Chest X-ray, PA view. Patient: 23 years old, sex F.
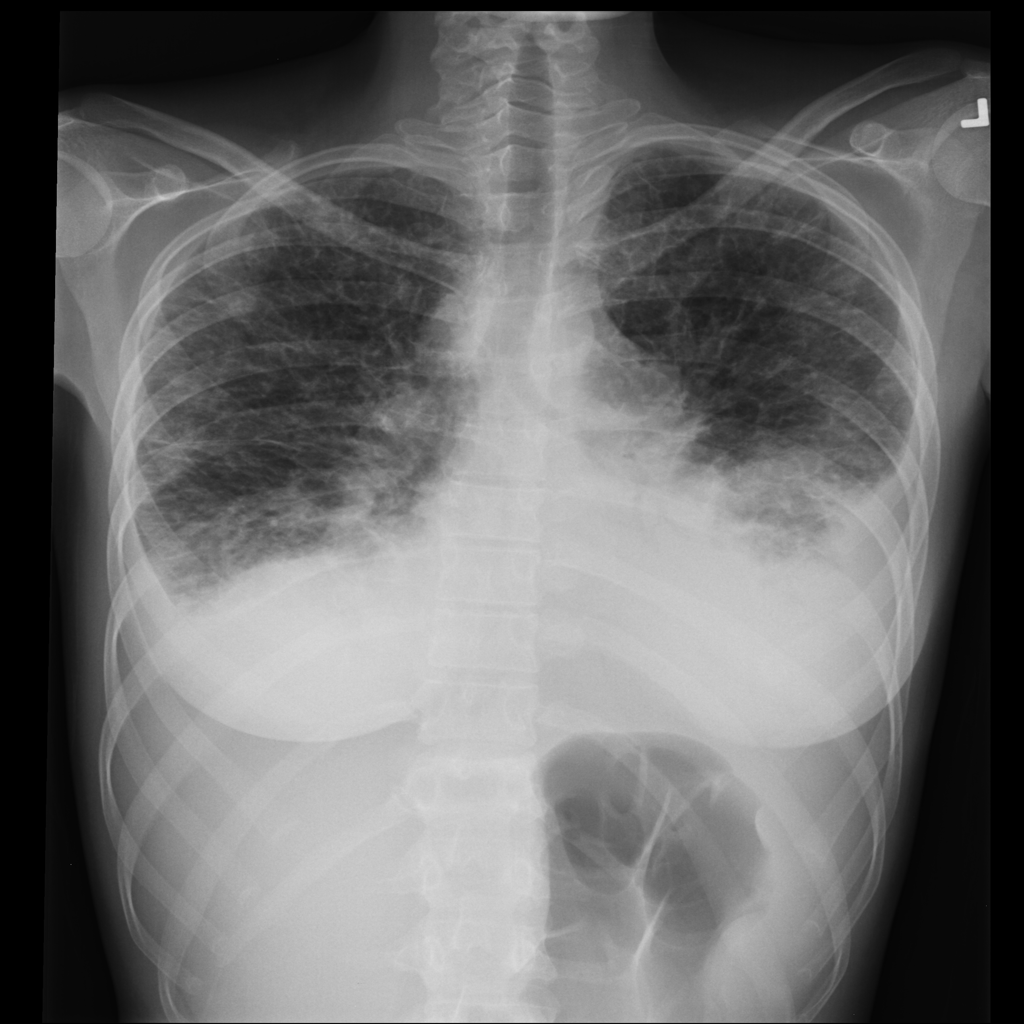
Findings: Atelectasis, Consolidation, Infiltration